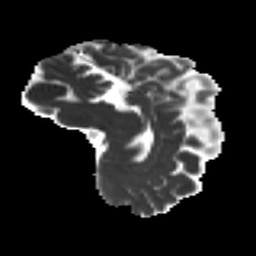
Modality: MD
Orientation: sagittal
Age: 24
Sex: female
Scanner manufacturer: ge
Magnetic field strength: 3 T
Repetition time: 7.8 s
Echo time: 0.0606 s